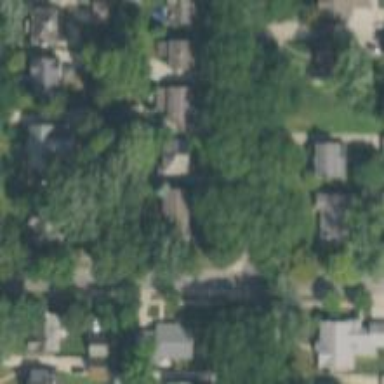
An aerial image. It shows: Neighborhood.